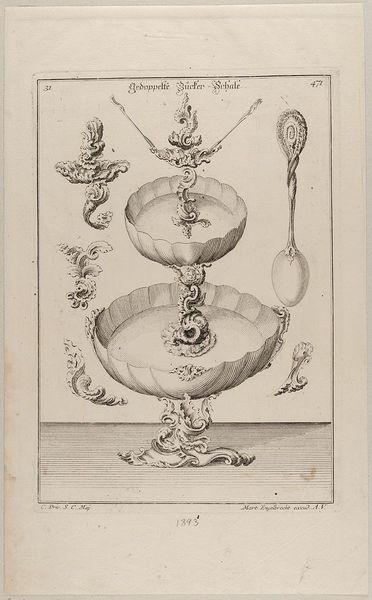
Titel: Eine gedoppelte Zuckerschale und ein Zuckerlöffel
Künstler: Martin Engelbrecht
Standort: Hamburg
Institution: Museum für Kunst und Gewerbe Hamburg
Schlagwörter: skizze, zeichnung, ornament, barock, rokoko, grafik, graphik, löffel, tischdekoration, fotografie, photographie, geschirr, druck, druckgraphik, druckgrafik, radierung, kupfer, kunstgewerbe, muschel, muscheln, vorlage, kunsthandwerk, tafelaufsatz, details, aufsatz, rocaille, luxus, zucker, buchdruch, style, reproduktionen, barockzeit, barockzeitalter, zuckerschale, industriedesign, druckerzeugnisse, muschelwerk, behälter, ornamentstich, tischservie, biuchzeichnung, tischbrunnen